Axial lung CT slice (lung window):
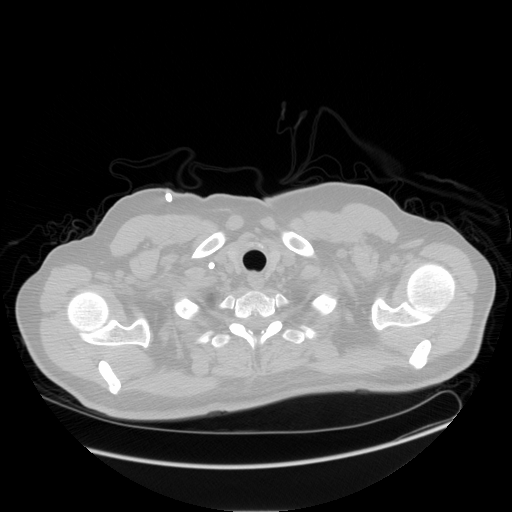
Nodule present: no